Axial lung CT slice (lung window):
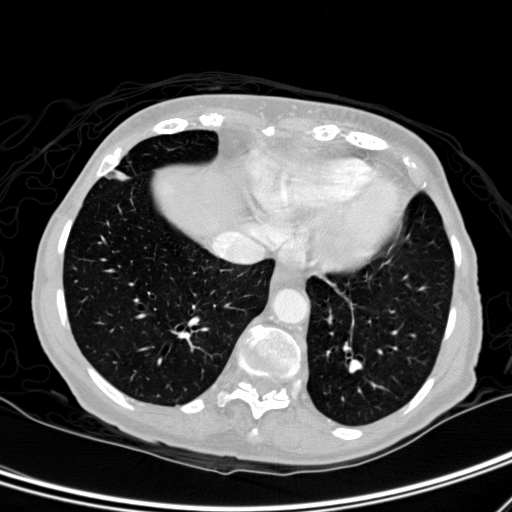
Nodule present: no